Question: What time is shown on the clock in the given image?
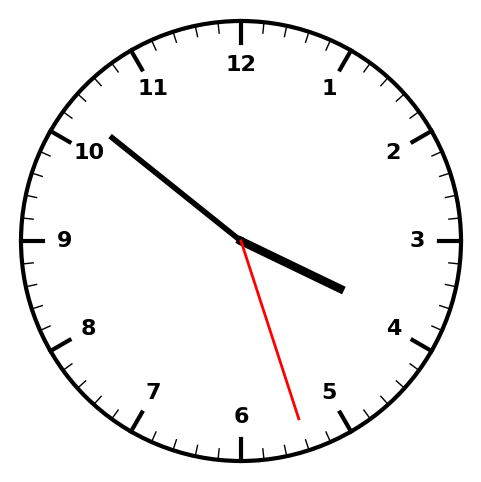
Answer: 03:51:27